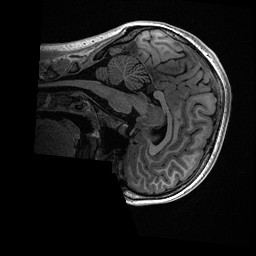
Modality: T1w
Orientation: sagittal
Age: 19
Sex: female
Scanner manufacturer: ge
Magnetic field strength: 3 T
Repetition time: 0.006952 s
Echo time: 0.00292 s